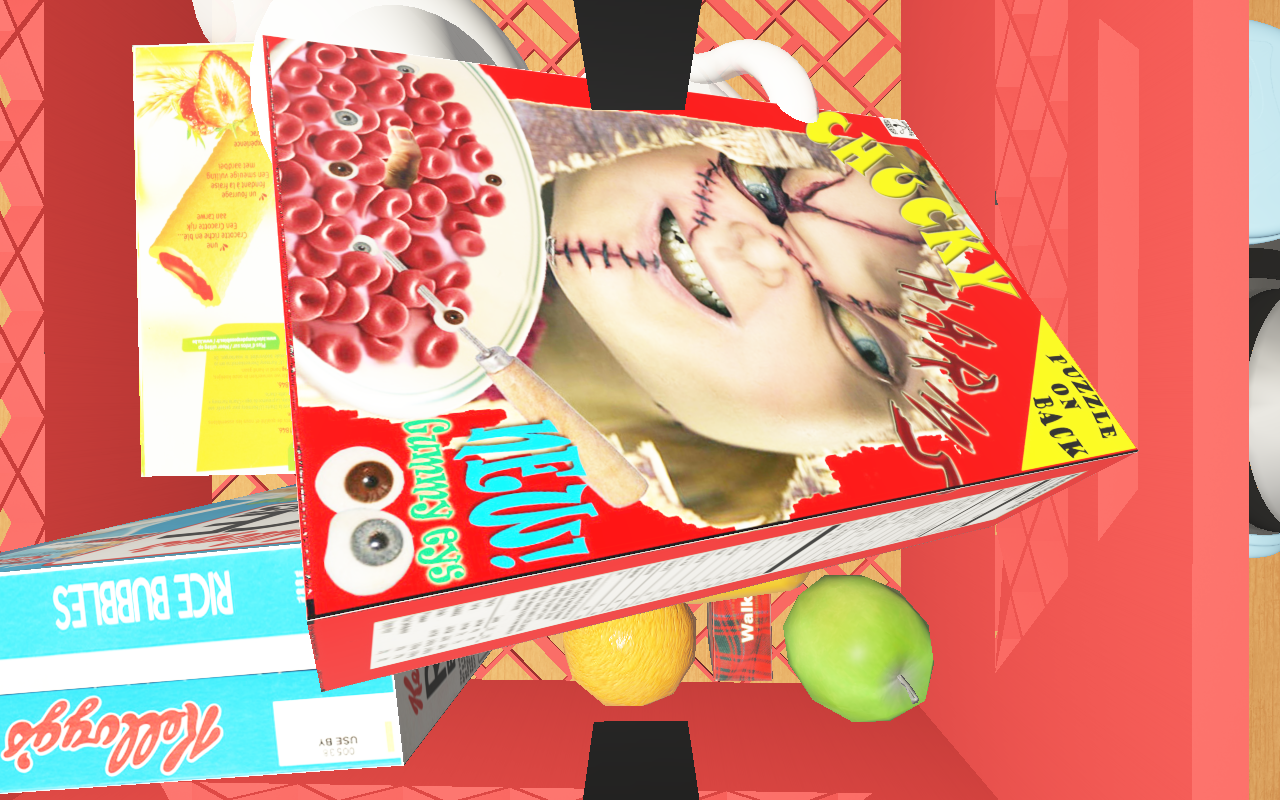
Objects in the scene:
carafe
apple
apple
orange
jam jar
cereal box
cereal box